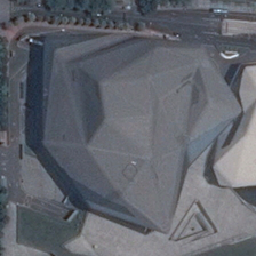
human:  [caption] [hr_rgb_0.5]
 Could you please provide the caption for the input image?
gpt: At the corner of the two intersections, there are irregular lawns and two irregular buildings, which are black and white.

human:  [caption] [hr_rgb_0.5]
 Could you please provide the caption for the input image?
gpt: an black irregular center is at the corner of a neighborhood .

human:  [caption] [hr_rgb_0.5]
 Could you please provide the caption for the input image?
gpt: At the corner of the two intersections, there is an irregular lawn and two irregular buildings, black and white.

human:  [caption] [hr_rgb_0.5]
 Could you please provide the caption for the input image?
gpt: we can see an irregular shaped dark grey center surrounded by roads .

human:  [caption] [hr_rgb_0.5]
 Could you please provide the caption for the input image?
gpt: a gray black center building is near two roads with some green trees in two sides .